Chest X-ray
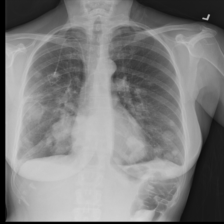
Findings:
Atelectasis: negative
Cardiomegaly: negative
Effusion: negative
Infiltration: negative
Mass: positive
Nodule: positive
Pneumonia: negative
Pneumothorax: negative
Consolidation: negative
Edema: negative
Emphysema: negative
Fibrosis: negative
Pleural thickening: positive
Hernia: negative